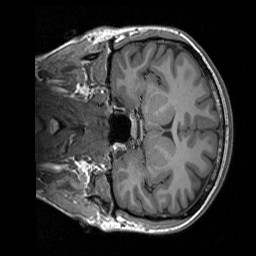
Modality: T1w
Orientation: coronal
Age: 22
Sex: female
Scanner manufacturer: siemens
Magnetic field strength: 3 T
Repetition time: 1.9 s
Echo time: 0.00252 s